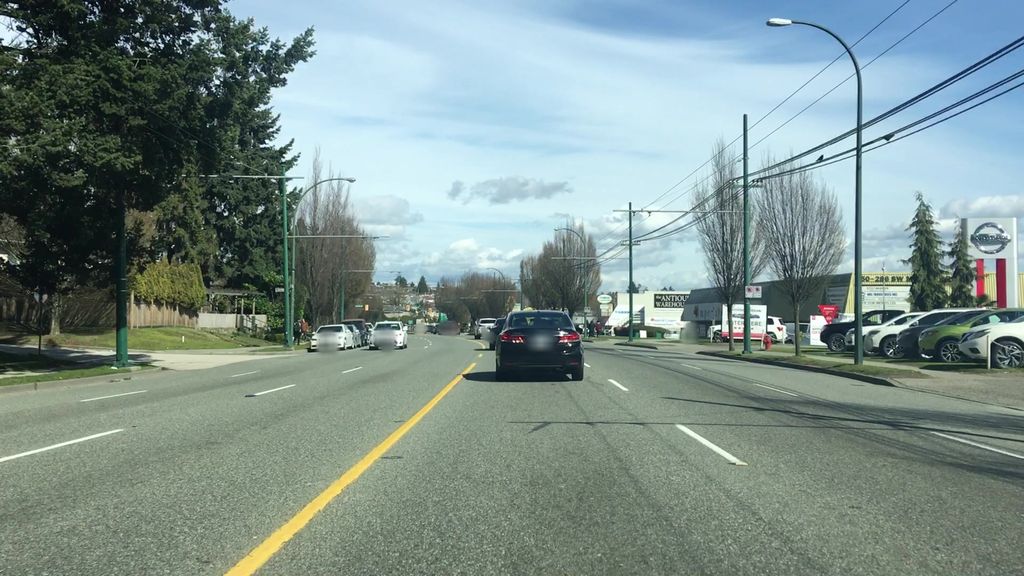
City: vancouver